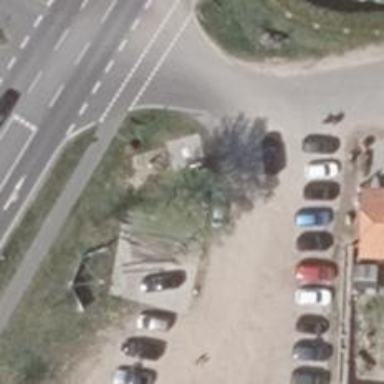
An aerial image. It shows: Emergency access point on the road.